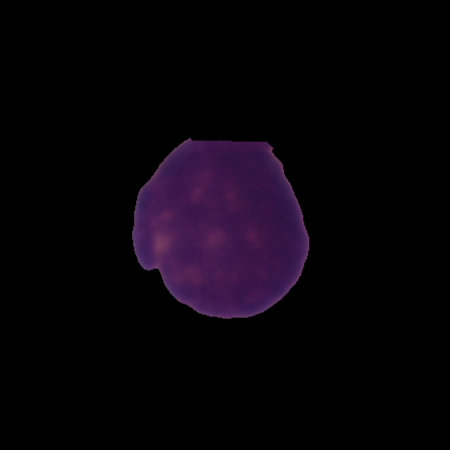
Label: healthy